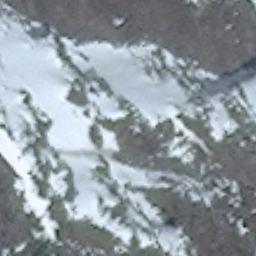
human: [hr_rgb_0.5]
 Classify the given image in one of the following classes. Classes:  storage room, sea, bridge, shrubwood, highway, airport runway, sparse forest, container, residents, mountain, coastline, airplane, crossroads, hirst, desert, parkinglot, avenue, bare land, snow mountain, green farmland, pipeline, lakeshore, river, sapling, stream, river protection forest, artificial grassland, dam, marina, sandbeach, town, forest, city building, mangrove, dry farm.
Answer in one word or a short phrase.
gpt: snow mountain